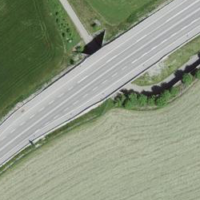
EUNIS habitat code: 57
Species observed at this site:
Falco tinnunculus